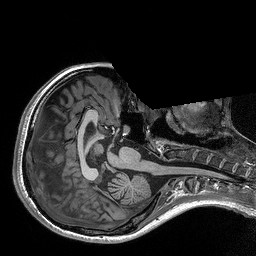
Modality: T1w
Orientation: axial
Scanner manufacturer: siemens
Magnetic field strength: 3 T
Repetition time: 2.3 s
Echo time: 0.00298 s